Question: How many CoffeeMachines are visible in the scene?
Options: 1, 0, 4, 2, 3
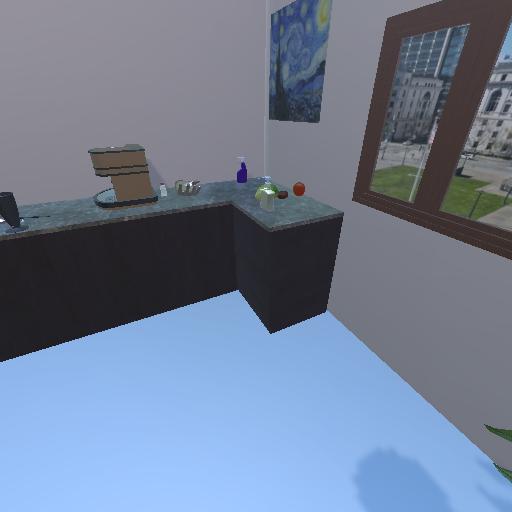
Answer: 1